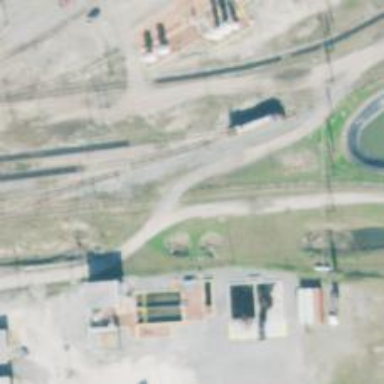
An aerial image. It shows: Railway level crossing.